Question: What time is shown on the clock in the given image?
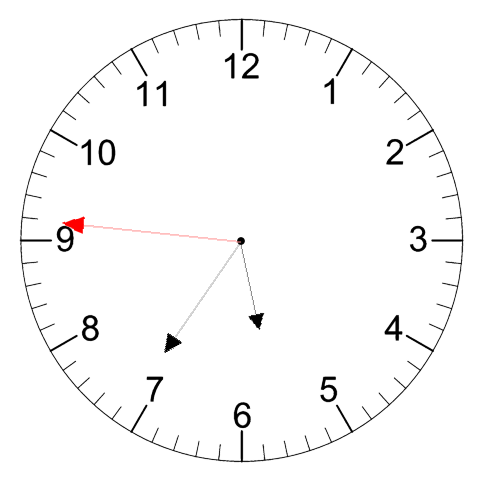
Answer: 05:35:46